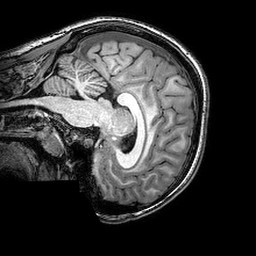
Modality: T1w
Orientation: sagittal
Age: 23
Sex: female
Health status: healthy
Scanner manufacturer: philips
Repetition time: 0.008147 s
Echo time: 0.00372 s